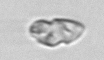
Label: Dinophyceae